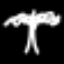
Label: palm tree